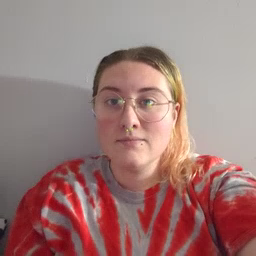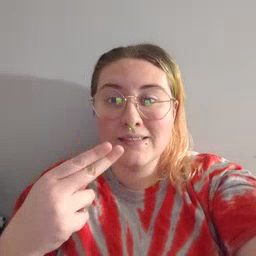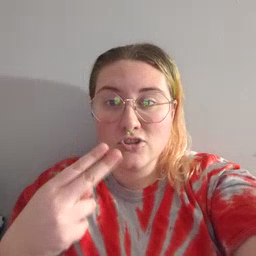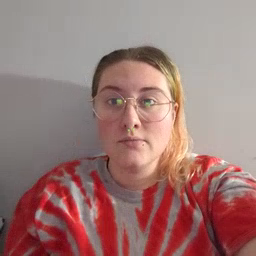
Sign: scissors